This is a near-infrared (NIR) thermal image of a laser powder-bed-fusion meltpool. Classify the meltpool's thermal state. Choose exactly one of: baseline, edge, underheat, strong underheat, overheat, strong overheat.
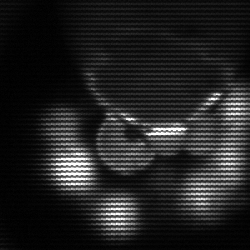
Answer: edge